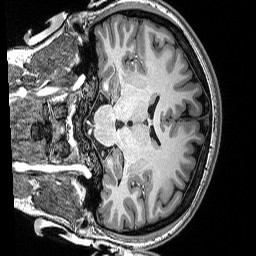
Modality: T1w
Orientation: coronal